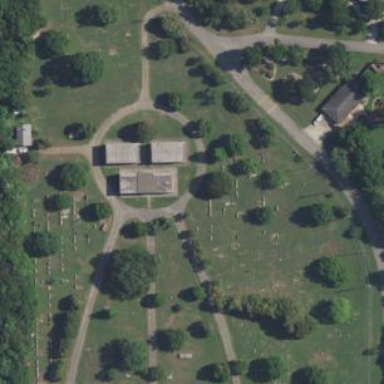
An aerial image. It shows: Cemetery.